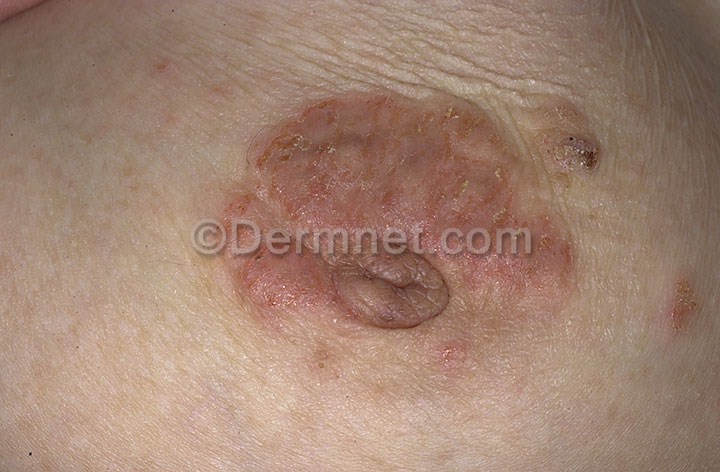
Disease: Eczema Photos